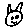
Label: cat